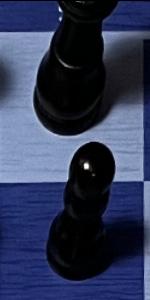
Label: Pawn_Black